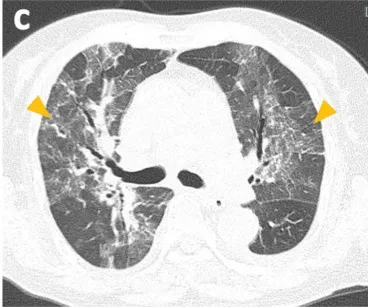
(a-d) Chest CT images of the patient on admission showing diffuse, unevenly distributed ground-glass opacities throughout both lungs (arrowheads).
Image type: radiology (ct)